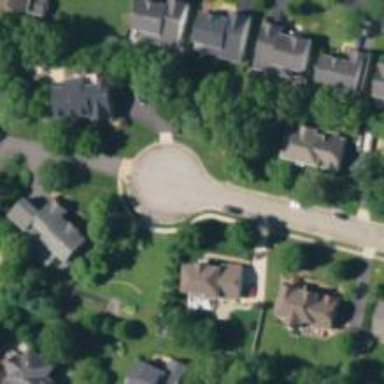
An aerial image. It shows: Turning circle on the road.